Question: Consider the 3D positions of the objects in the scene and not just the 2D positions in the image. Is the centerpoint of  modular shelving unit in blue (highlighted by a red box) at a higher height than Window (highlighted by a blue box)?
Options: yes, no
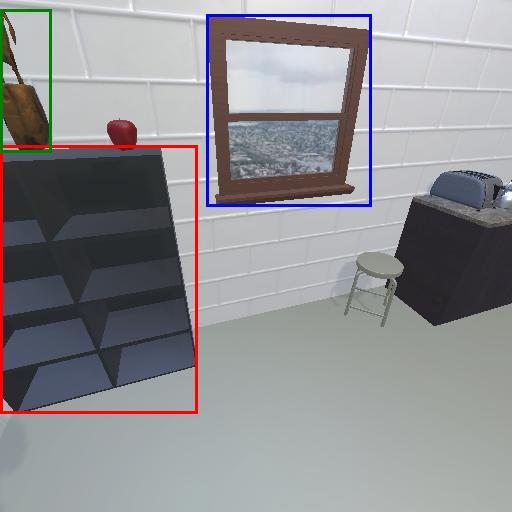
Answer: yes